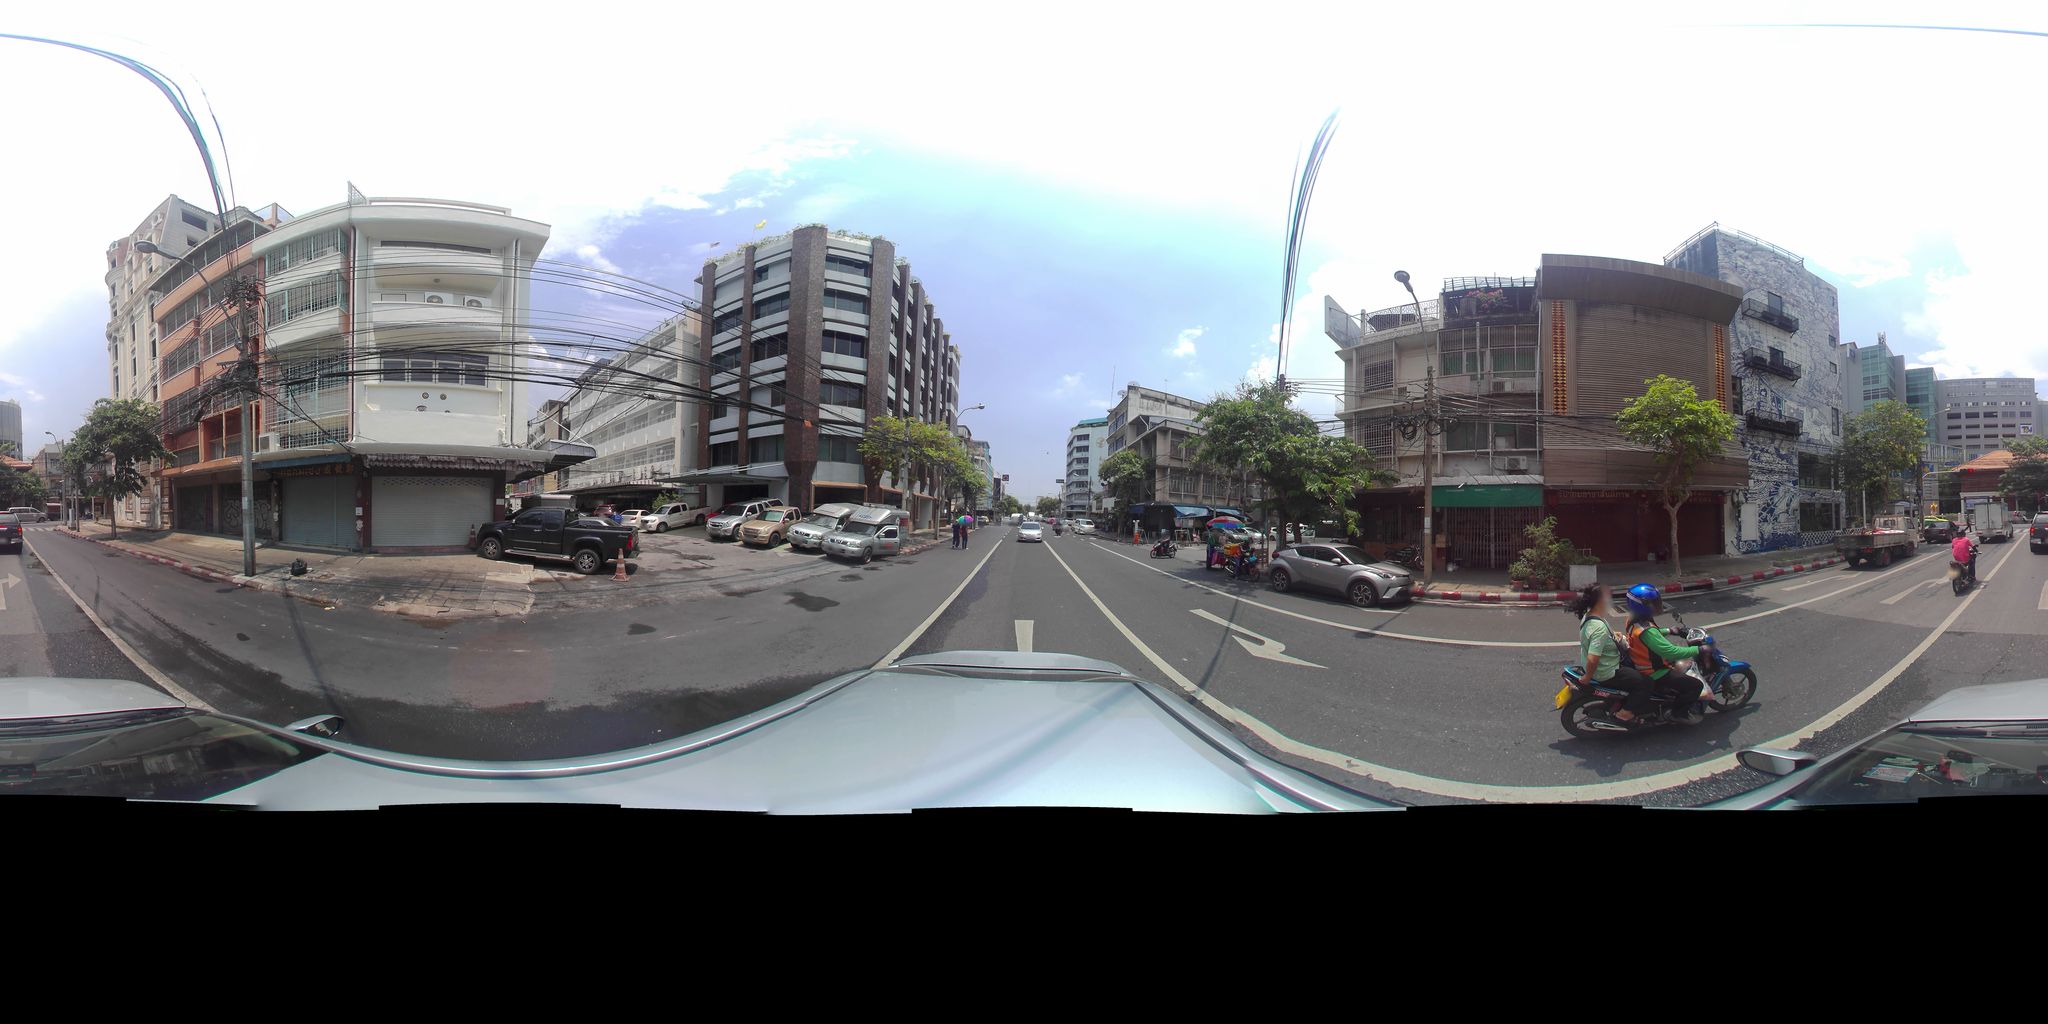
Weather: clear
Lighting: day
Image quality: good
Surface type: driving surface
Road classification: unclassified
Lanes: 4
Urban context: urban centre
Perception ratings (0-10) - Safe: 1.4, Lively: 7.07, Beautiful: 5.52, Boring: 2.41, Depressing: 4.64, Wealthy: 3.52